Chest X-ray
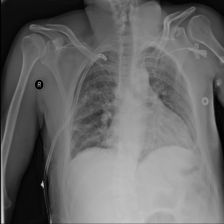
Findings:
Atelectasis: negative
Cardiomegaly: negative
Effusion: negative
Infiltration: negative
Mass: negative
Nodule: negative
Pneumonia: negative
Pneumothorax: negative
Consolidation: negative
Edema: negative
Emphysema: negative
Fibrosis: negative
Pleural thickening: negative
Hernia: negative